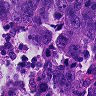
Metastatic tissue present: yes